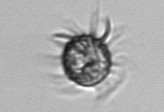
Label: Ciliophora